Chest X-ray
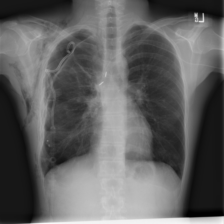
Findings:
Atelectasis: negative
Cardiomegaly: negative
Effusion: negative
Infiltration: negative
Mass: negative
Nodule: negative
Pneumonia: negative
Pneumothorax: positive
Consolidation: negative
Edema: negative
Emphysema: positive
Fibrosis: negative
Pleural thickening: negative
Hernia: negative